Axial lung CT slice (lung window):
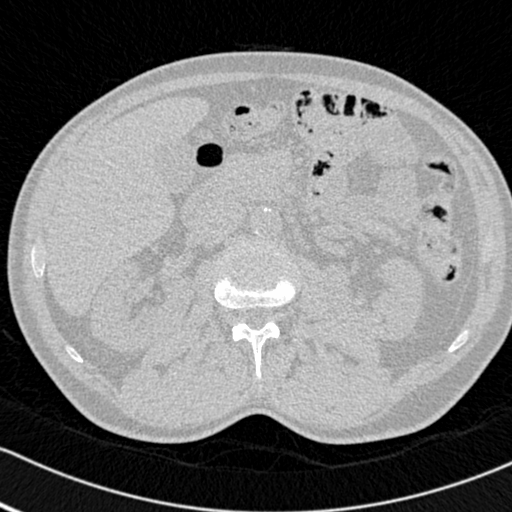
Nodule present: no